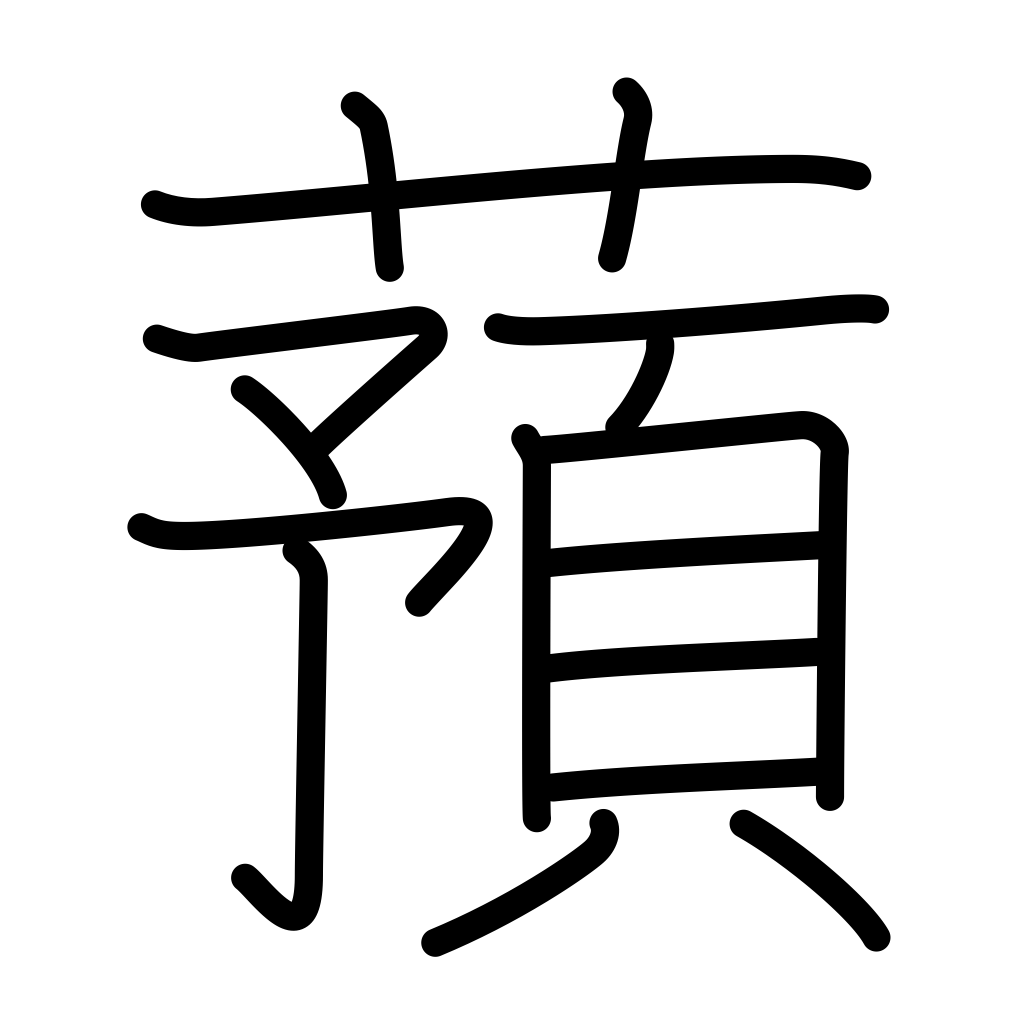
Meaning: yam